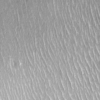
Label: not_dusty